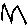
Label: zigzag